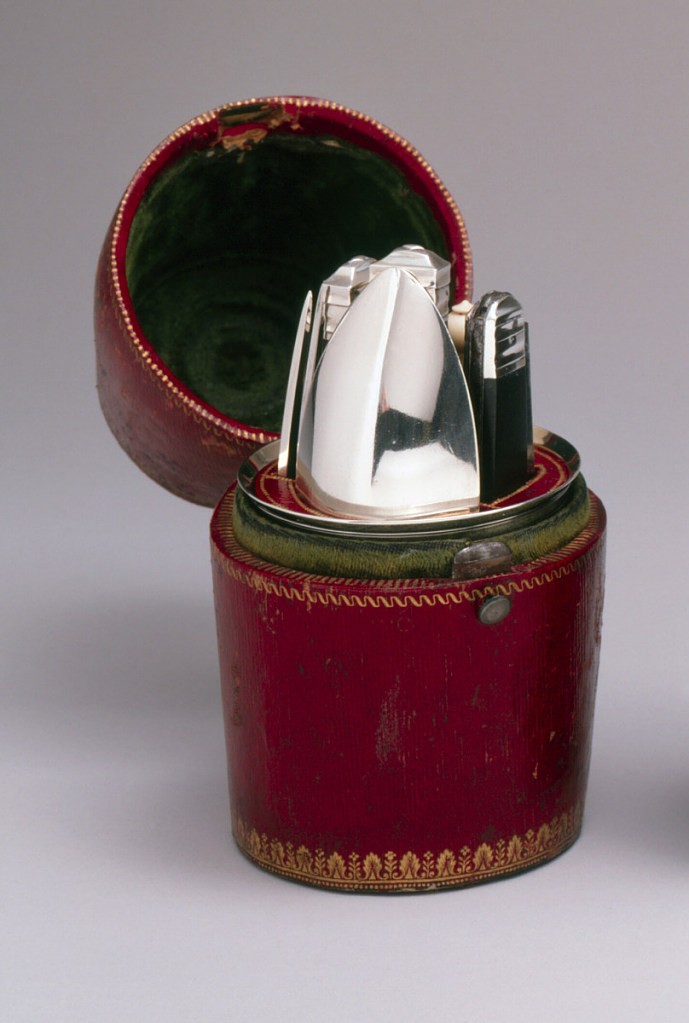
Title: Caster
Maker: Gavet Coutelier, France
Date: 1809–19
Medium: Horn, ivory
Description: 1985-103-281-a/j: Red leather holder with tooled gold borders and ve...;     1985-103-281-a: Barrel-shaped red leather case with stamped gold d...;     1985-103-281-b: Plain silver cup with flaring rim, decorated with ...;     1985-103-281-c: Red leather holder with stamped gold decorations f...;     1985-103-281-d: Blade has straight sides, upper edge tapering towa...;     1985-103-281-e: Oval spoon-bowl with pointed tip, flat slightly ta...;     1985-103-281-f: Fork has four slightly curved tines, rounded shoul...;     1985-103-281-g: Small cork screw with knob on top with hole throug...;     1985-103-281-h: Cylindrical horn and ivory container consisting th...;     1985-103-281-i: Cylindrical horn and ivory container consisting th...;     1985-103-281-j: Cylindrical horn and ivory container consisting th...